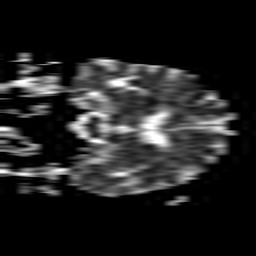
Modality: ADC
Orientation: coronal
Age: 86
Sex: female
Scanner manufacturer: philips
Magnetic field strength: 1.5 T
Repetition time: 3.392 s
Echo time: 0.06899 s